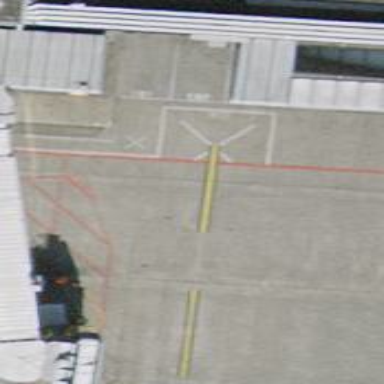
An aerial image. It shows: Airport parking position.